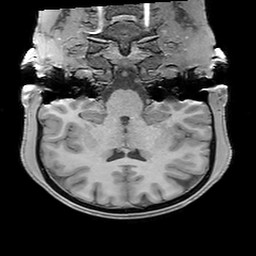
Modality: T1w
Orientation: sagittal
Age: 26
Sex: male
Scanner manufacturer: philips
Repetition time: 0.0076 s
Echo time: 0.0024 s